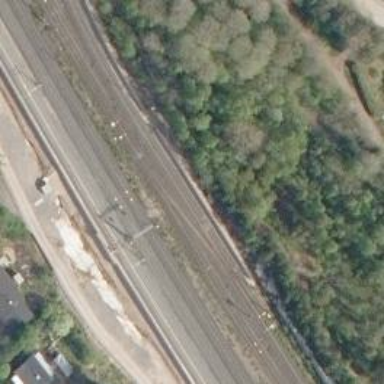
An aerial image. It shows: Railway signal.